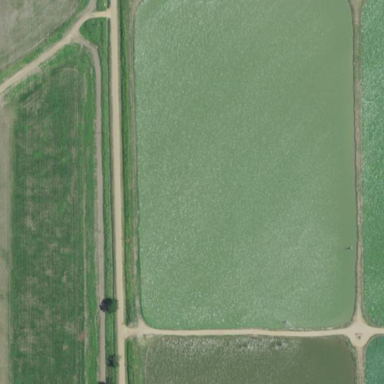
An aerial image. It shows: Aquaculture pond with natural water.